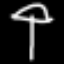
Label: mushroom